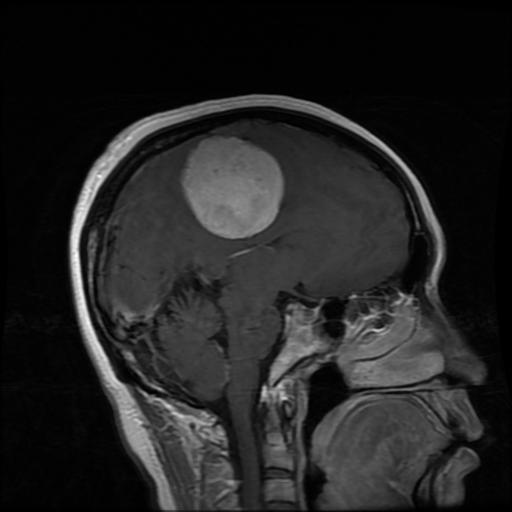
Label: meningioma